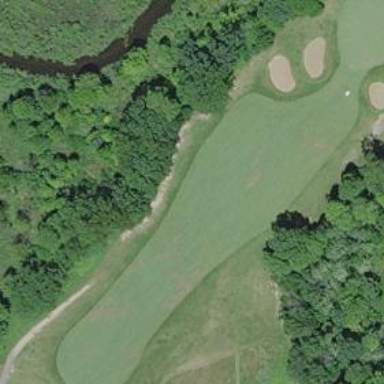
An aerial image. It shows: Golf hole.